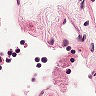
Metastatic tissue present: no